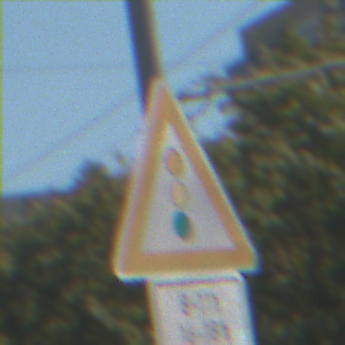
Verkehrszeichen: Lichtzeichenanlage
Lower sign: ZeitangabenOhneBeschraenkungAufWochentage2
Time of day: Midday
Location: Outdoor (Urban)
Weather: Clear
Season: NotSpecified
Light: Natural